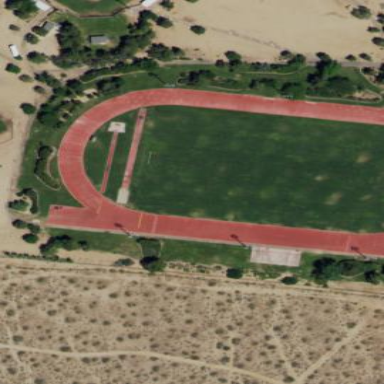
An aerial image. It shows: Track located within leisure land area.